Milling tool wear sample.
Tool blade image: 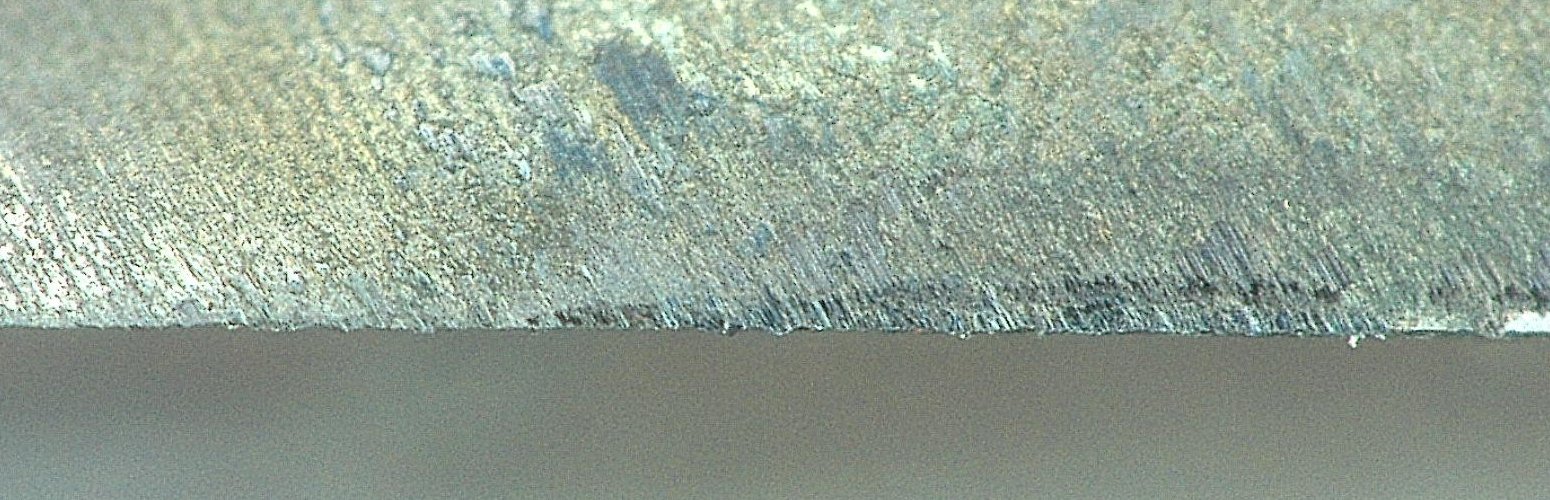
Chip image: 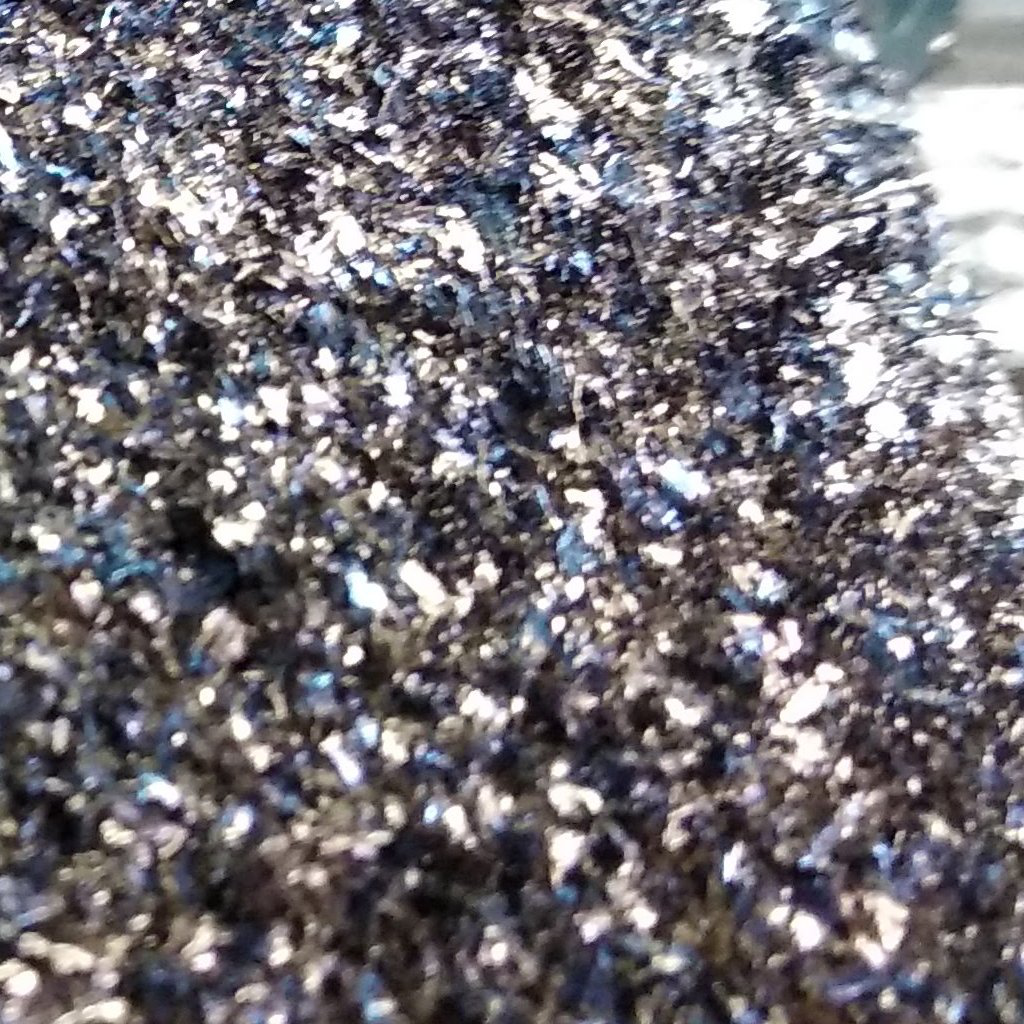
Workpiece image: 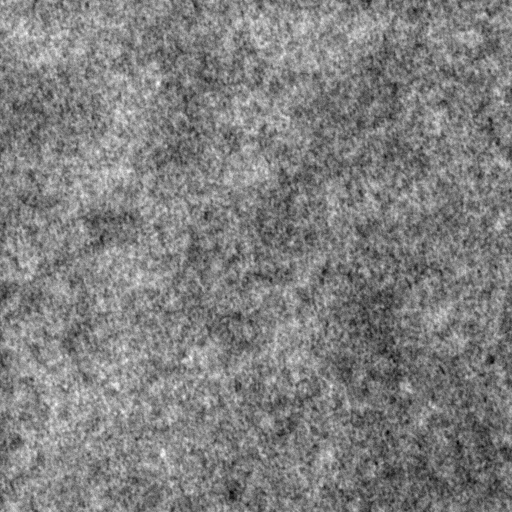
Tool wear state: dulled
Gaps: 0
Flank wear: 142.84
Overhang: 44.34
Force-signal Mel-spectrograms (X, Y, Z axes): 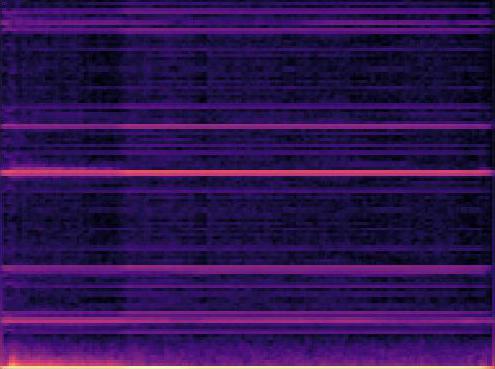 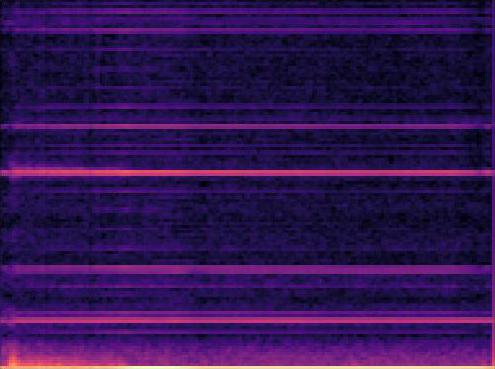 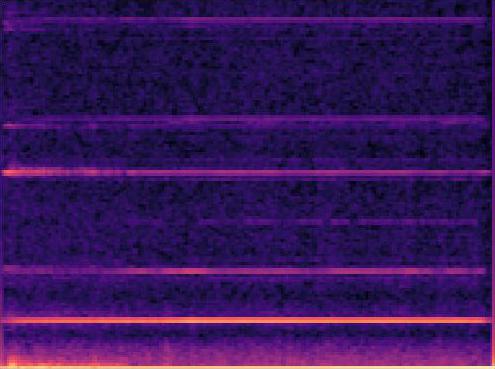
Force-signal scalograms (X, Y, Z axes): 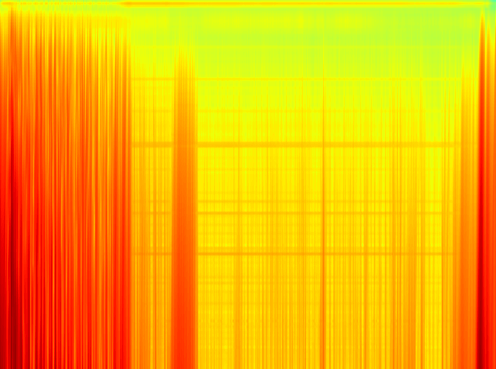 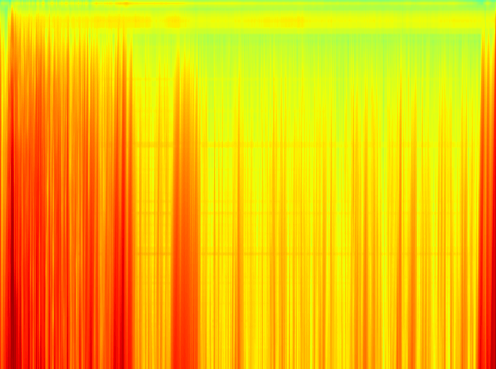 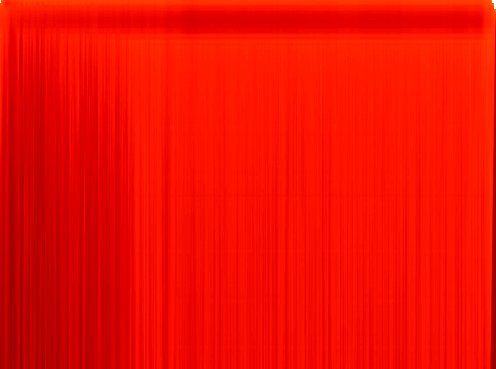
Force phase: accelerated_severe_wear